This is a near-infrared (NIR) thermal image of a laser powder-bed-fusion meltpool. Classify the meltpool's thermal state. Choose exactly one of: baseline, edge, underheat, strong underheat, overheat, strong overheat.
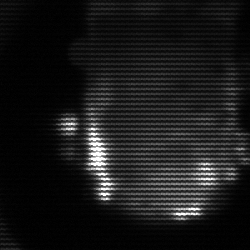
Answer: baseline